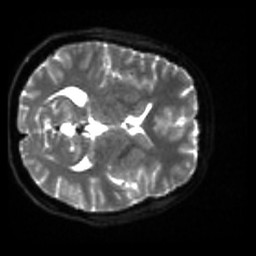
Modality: sbref
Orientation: axial
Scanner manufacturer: siemens
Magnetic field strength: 3 T
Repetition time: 4 s
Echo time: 0.0594 s